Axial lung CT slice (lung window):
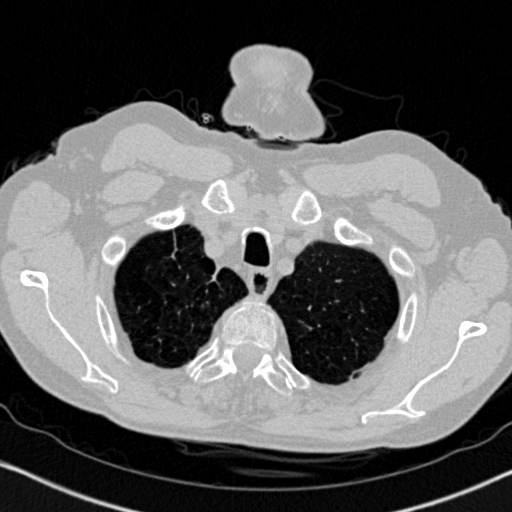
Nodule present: no